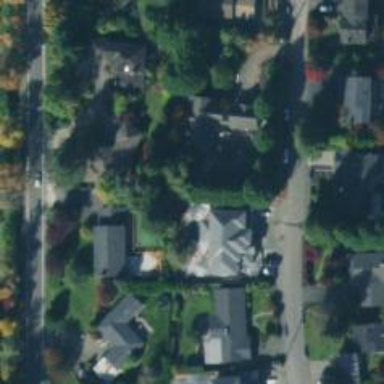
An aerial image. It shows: Neighborhood.